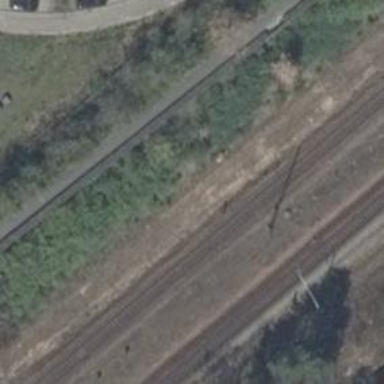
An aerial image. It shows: Railway milestone with catenary mast.